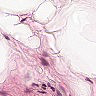
Metastatic tissue present: no